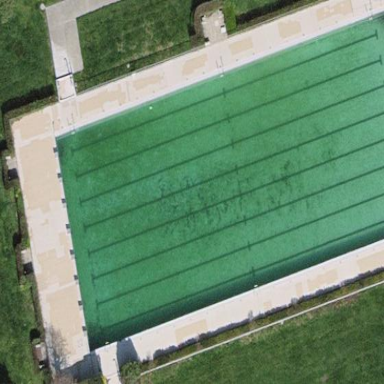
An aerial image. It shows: Swimming pool within leisure land area designed for swimming activities.